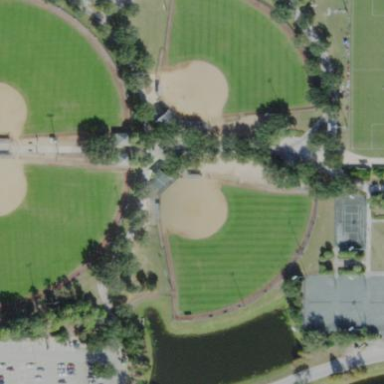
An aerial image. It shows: Baseball pitch for leisure land activities.